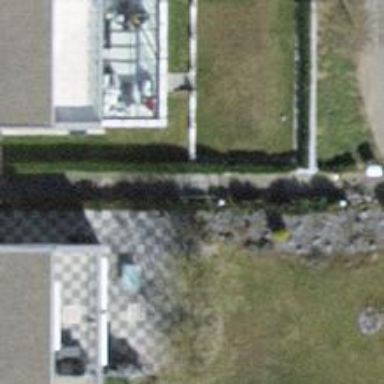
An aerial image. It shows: Set of steps made of paving stones.